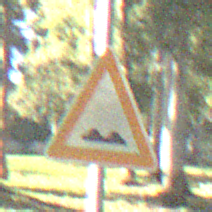
Verkehrszeichen: UnebeneFahrbahn
Umgebung: Outdoor, Nature
Tageszeit: MorningAfternoon
Wetter: Clear
Licht: Natural
Jahreszeit: NotSpecified
Kontrast: HighContrast